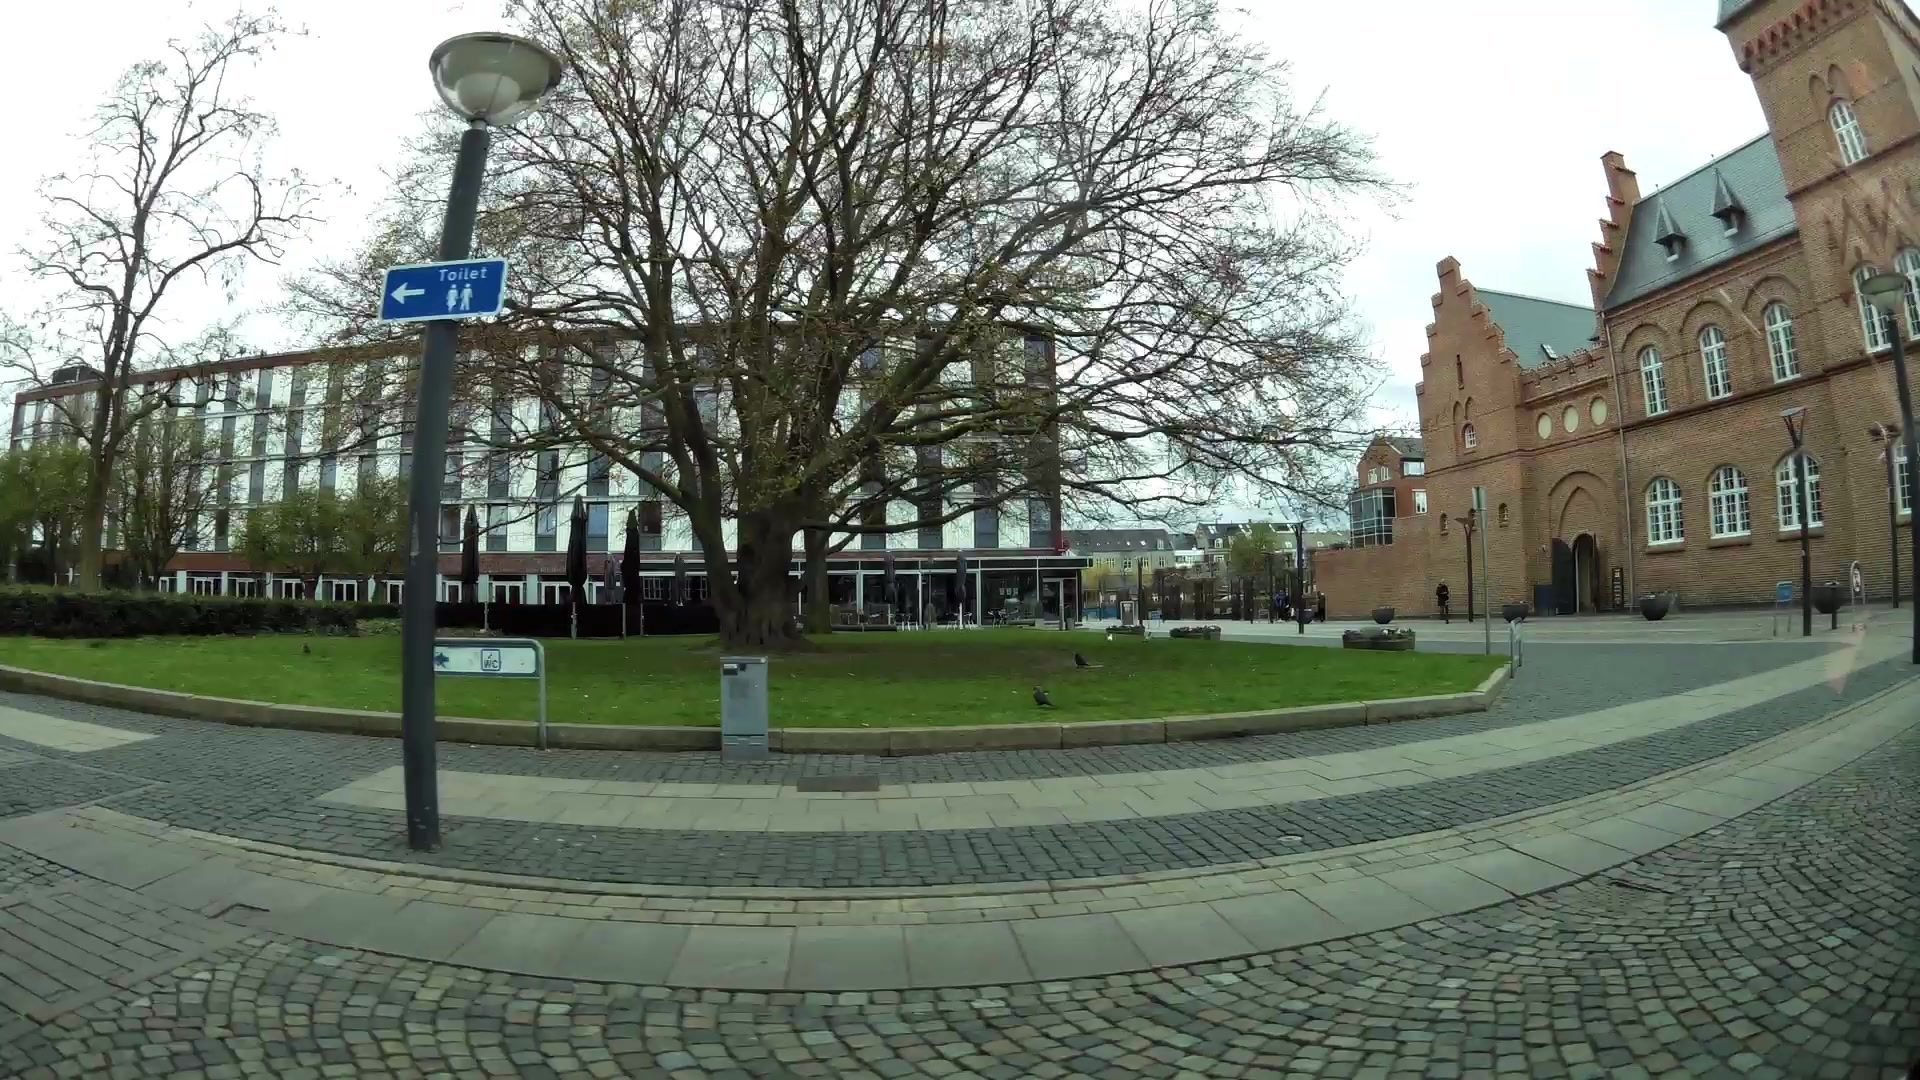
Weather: clear
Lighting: day
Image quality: good
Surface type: walking surface
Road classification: pedestrian, tertiary
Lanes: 2
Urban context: dense urban cluster
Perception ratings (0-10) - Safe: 8.83, Lively: 8.68, Beautiful: 7.47, Boring: 5.9, Depressing: 2.12, Wealthy: 9.31